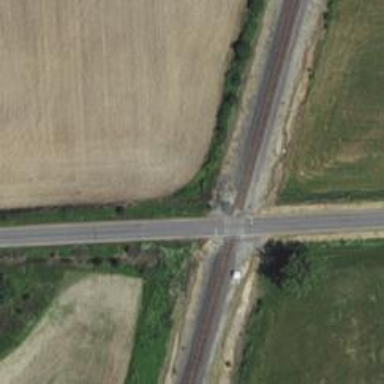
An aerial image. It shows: Railway level crossing.